Field crop: tomato
Growth stage: 2
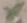
Species: solanum